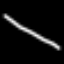
Label: line